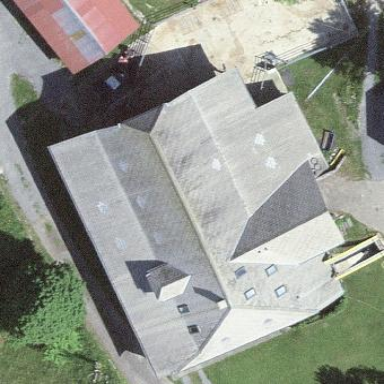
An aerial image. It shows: Farm building.